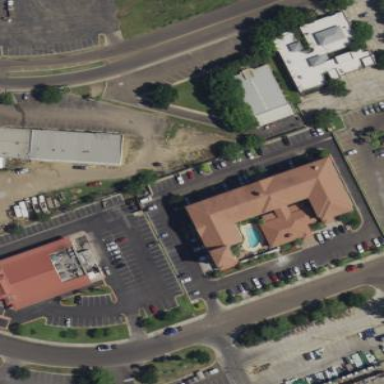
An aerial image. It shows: Hotel building.